Question: I'm not sure what I'm doing wrong, but the main image is not shrinking on re-size of window (FIREFOX only).
URL: <URL>
What do I need to do to fix it? I tried 'width: 100%' in '.banner_right', but that just messed everything up.
'''
.banner_right {
float: right;
}
'''
'''
<div class="main_header">
<div class="banner_right">
<p>
<img width="481" height="315" src="wp-content/uploads/2014/06/oz_main_new.jpg" alt="criminal lawyers san diego">
</p>
</div>
</div>
'''

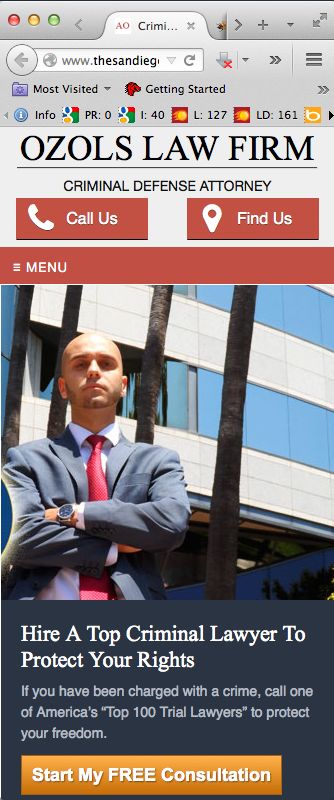
Answer: It works fine for me with width 100%

UPDATE:
Change your image tag to:
'''
<img src="wp-content/uploads/2014/06/oz_main_new.jpg" width="100%"/>
'''